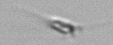
Label: Calciopappus